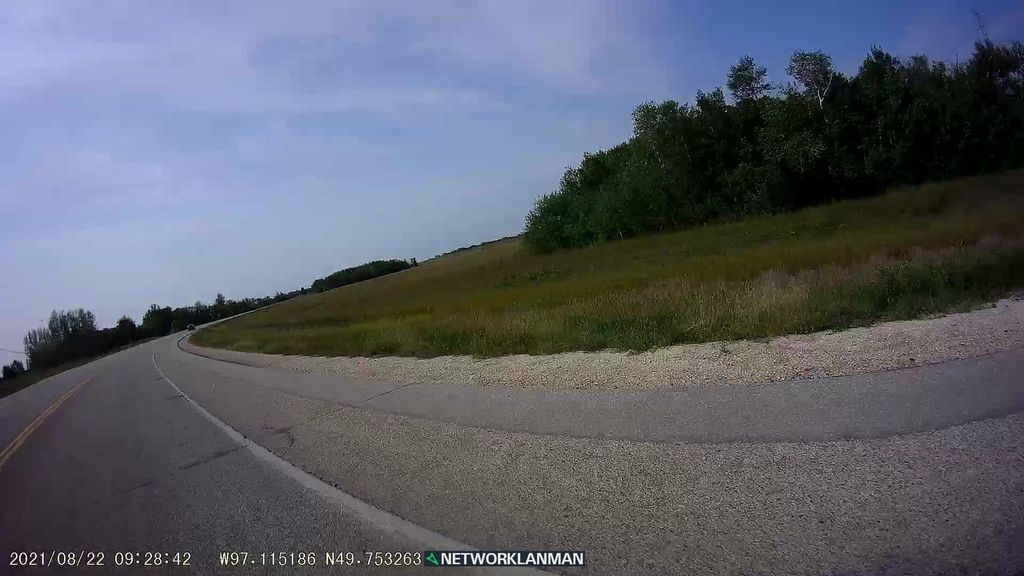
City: winnipeg